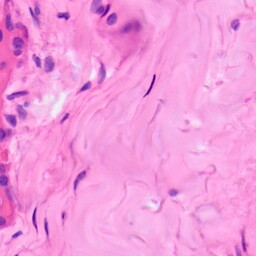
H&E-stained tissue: Lung